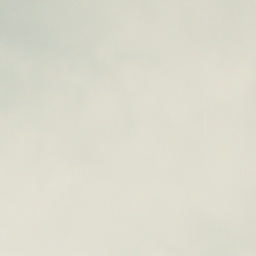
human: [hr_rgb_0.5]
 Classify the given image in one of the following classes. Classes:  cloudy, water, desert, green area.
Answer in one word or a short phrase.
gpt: cloudy